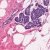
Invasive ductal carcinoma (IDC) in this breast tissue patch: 0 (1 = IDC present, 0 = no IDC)